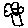
Label: flower